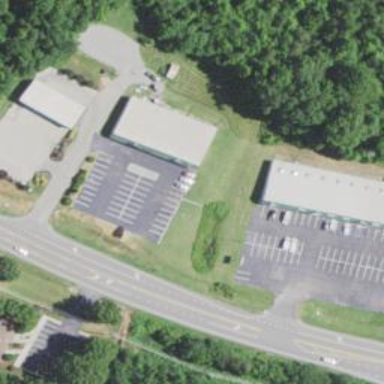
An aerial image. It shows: Paved parking area.